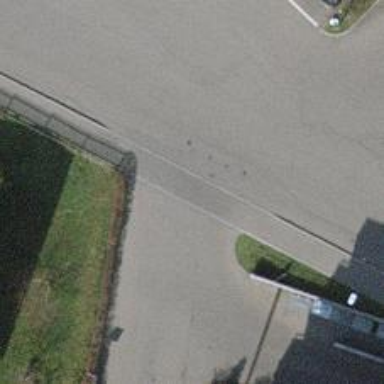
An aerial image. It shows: Unmarked crossing on the road.